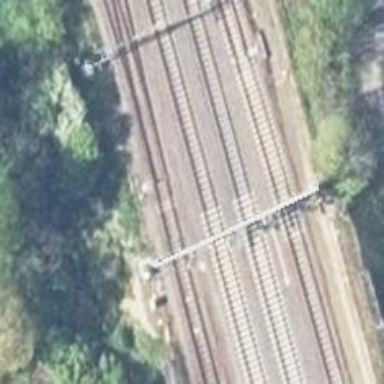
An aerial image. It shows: Railway signal with block marker.